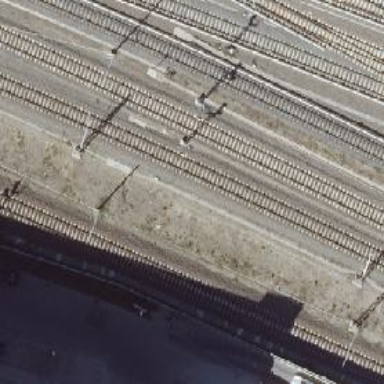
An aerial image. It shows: Railway signal.